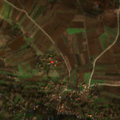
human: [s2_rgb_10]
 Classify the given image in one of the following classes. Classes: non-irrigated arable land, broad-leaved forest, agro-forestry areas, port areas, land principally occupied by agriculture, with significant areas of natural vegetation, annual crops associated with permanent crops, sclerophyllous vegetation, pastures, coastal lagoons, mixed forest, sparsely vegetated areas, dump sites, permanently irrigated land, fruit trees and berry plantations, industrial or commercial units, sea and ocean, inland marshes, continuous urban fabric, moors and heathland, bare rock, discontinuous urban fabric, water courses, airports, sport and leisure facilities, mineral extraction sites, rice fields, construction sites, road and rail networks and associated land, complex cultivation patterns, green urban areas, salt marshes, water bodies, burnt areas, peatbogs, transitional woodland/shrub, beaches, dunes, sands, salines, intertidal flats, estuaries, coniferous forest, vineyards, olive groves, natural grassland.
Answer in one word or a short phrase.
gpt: complex cultivation patterns, land principally occupied by agriculture, with significant areas of natural vegetation